Question: I'm implementing a custom KML with different routes in Argentina.
I want display my custom ExtendedData, but dont work. Can someone tell me what is the problem please?
This is my code KML
'''
<?xml version="1.0" encoding="UTF-8"?>
<kml xmlns="http://www.opengis.net/kml/2.2">
<Document>
<name>
ROUTE 1
</name>
<Style id="info_rutas_arg">
<BalloonStyle>
<text>
<![CDATA[
Ruta $[nombre_ruta]
Tramo $[nombre_tramo] <br>
# $[id_lugar]
]]>
</text>
</BalloonStyle>
</Style>
<open>
1
</open>
<description>
Unleash your creativity with the help of these examples!
</description>
<!-- 2806 -->
<Placemark>
<name>
Ruta PROV. 63 - SAN JUAN
</name>
<StyleUrl>
#info_rutas_arg
</StyleUrl>
<ExtendedData>
<Data name="id_lugar">
<Value>
2806
</Value>
</Data>
<Data name="nombre_ruta">
<Value>
Ruta PROV. 63
</Value>
</Data>
<Data name="nombre_tramo">
<Value>
SAN JUAN
</Value>
</Data>
</ExtendedData>
<MultiGeometry>
<LineString>
<coordinates>
-68.2838,-31.4429 -68.2824,-31.4431 -68.2783,-31.4436 -68.2701,-31.4447 -68.2668,-31.4452 -68.2649,-31.4454 -68.2638,-31.4456 -68.2618,-31.4458
</coordinates>
</LineString>
<LineString>
<coordinates>
-68.331,-31.4371 -68.329,-31.4373 -68.3245,-31.4379 -68.3213,-31.4383 -68.3182,-31.4387
</coordinates>
</LineString>
<LineString>
<coordinates>
-68.4034,-31.4284 -68.4004,-31.4288 -68.3976,-31.4291 -68.3918,-31.4298 -68.3889,-31.4301 -68.386,-31.4305 -68.383,-31.4308 -68.3815,-31.431 -68.38,-31.4312
</coordinates>
</LineString>
<LineString>
<coordinates>
-68.4245,-31.4259 -68.4188,-31.4265 -68.4132,-31.4272 -68.4107,-31.4275 -68.4086,-31.4277 -68.4064,-31.428 -68.4034,-31.4284
</coordinates>
</LineString>
<LineString>
<coordinates>
-68.3182,-31.4387 -68.3121,-31.4394 -68.3091,-31.4398 -68.3056,-31.4402
</coordinates>
</LineString>
<LineString>
<coordinates>
-68.38,-31.4312 -68.3777,-31.4314 -68.3754,-31.4317 -68.3728,-31.432 -68.3675,-31.4327 -68.3618,-31.4334 -68.3589,-31.4338 -68.3563,-31.4341
</coordinates>
</LineString>
<LineString>
<coordinates>
-68.453,-31.4419 -68.4525,-31.4395 -68.4522,-31.4382 -68.4519,-31.437 -68.4517,-31.4364 -68.4515,-31.4356 -68.451,-31.434 -68.4508,-31.4328 -68.4505,-31.4316 -68.4503,-31.4309 -68.4501,-31.4305 -68.4497,-31.4295 -68.4495,-31.4289 -68.4495,-31.4283 -68.4494,-31.4279 -68.4494,-31.4275 -68.4494,-31.4272 -68.4494,-31.4259 -68.4494,-31.4251 -68.4493,-31.4249 -68.4493,-31.4247 -68.4492,-31.4246 -68.4491,-31.4246 -68.4487,-31.4243 -68.4484,-31.4241 -68.4479,-31.4238 -68.4477,-31.4236 -68.4476,-31.4236 -68.4474,-31.4235 -68.4471,-31.4235 -68.4467,-31.4235 -68.4455,-31.4236 -68.4443,-31.4237 -68.4432,-31.4238 -68.4409,-31.424 -68.4387,-31.4242 -68.4364,-31.4245 -68.432,-31.425 -68.4275,-31.4255 -68.4245,-31.4259
</coordinates>
</LineString>
<LineString>
<coordinates>
-68.4567,-31.4553 -68.453,-31.4419
</coordinates>
</LineString>
<LineString>
<coordinates>
-68.3056,-31.4402 -68.3,-31.4409 -68.2972,-31.4412 -68.2944,-31.4416 -68.2838,-31.4429
</coordinates>
</LineString>
<LineString>
<coordinates>
-68.3563,-31.4341 -68.35,-31.4349 -68.3437,-31.4356 -68.3374,-31.4364 -68.3361,-31.4365 -68.3349,-31.4367 -68.333,-31.4369 -68.3318,-31.437 -68.331,-31.4371
</coordinates>
</LineString>
</MultiGeometry>
</Placemark>
</Document>
</kml>
'''
That is my KML code, and that is the result when I try that in MyMaps
This is the result that Google shows me:

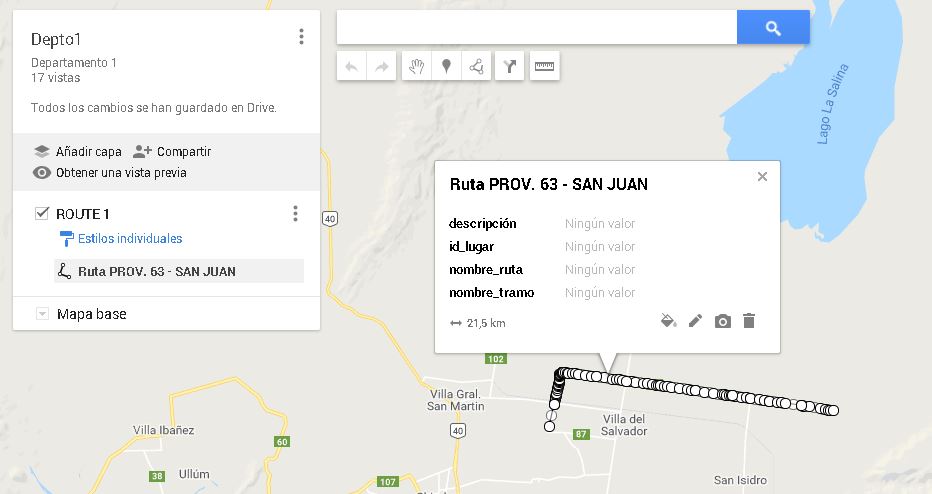
Answer: The issue you're seeing is the KML is not valid. Tags in KML are case-sensitive. KML uses mixed-case tags sometimes starting with an uppercase letter and other times lowercase (e.g. '<Data>', '<value>', etc.) so you must verify the correct syntax. Displaying the KML in <URL> might help to check that it's correct and displays as you expect it to.
The '<Value>' element must be lower-case '<value>' and the StyleUrl element must start with a lower-case letter; i.e. '<styleUrl>'.
Change placemark to look like this:
'''
<Placemark>
<name>Ruta PROV. 63 - SAN JUAN</name>
<styleUrl>#info_rutas_arg</styleUrl>
<ExtendedData>
<Data name="id_lugar">
<value>2806</value>
</Data>
...
</Placemark>
'''
Also for some reason the description on the Document parent container is preventing the placemark from showing so suggest removing the description element from the Document or just commenting it out.